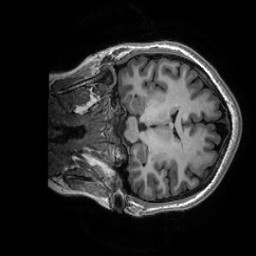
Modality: T1w
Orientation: coronal
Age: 30
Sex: female
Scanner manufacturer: ge
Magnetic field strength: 3 T
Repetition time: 0.0073 s
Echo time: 0.003 s